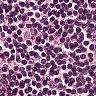
Metastatic tissue present: no